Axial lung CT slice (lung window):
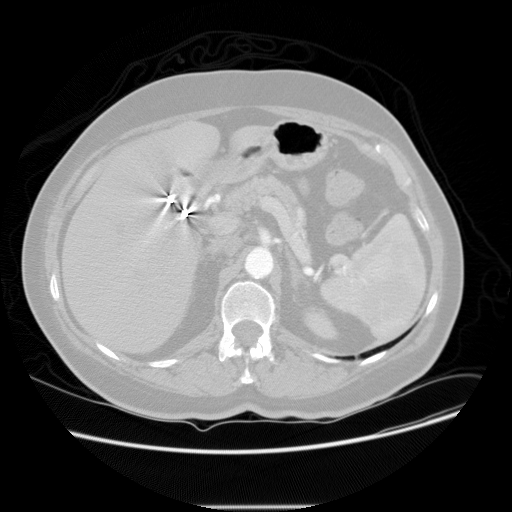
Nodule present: no